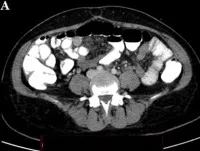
A,B,C) computerized tomography showing air-fluid levels in the small intestine and the size of the ovarian cyst.
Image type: radiology (ct)